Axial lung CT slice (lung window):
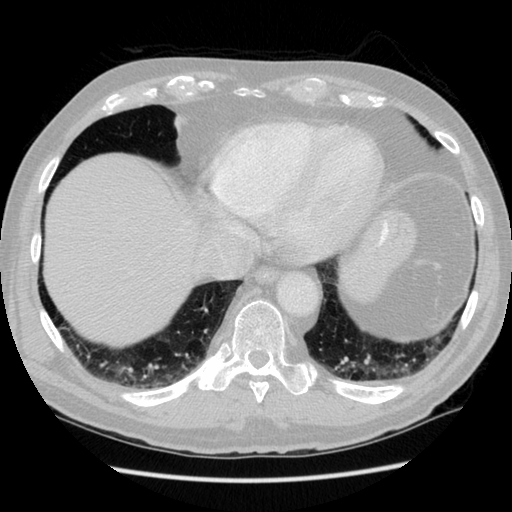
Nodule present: no